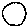
Label: moon